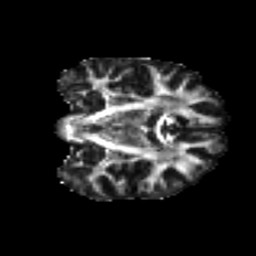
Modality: FA
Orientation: coronal
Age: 23
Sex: female
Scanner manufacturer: ge
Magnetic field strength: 3 T
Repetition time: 7.8 s
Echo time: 0.061 s